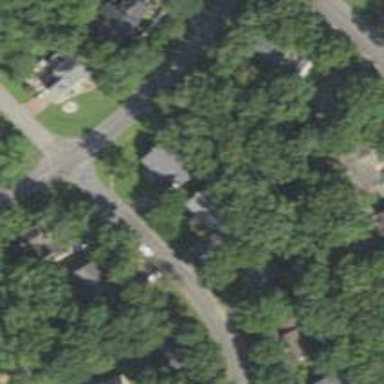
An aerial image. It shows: Driveway.